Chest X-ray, AP view. Patient: 27 years old, sex F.
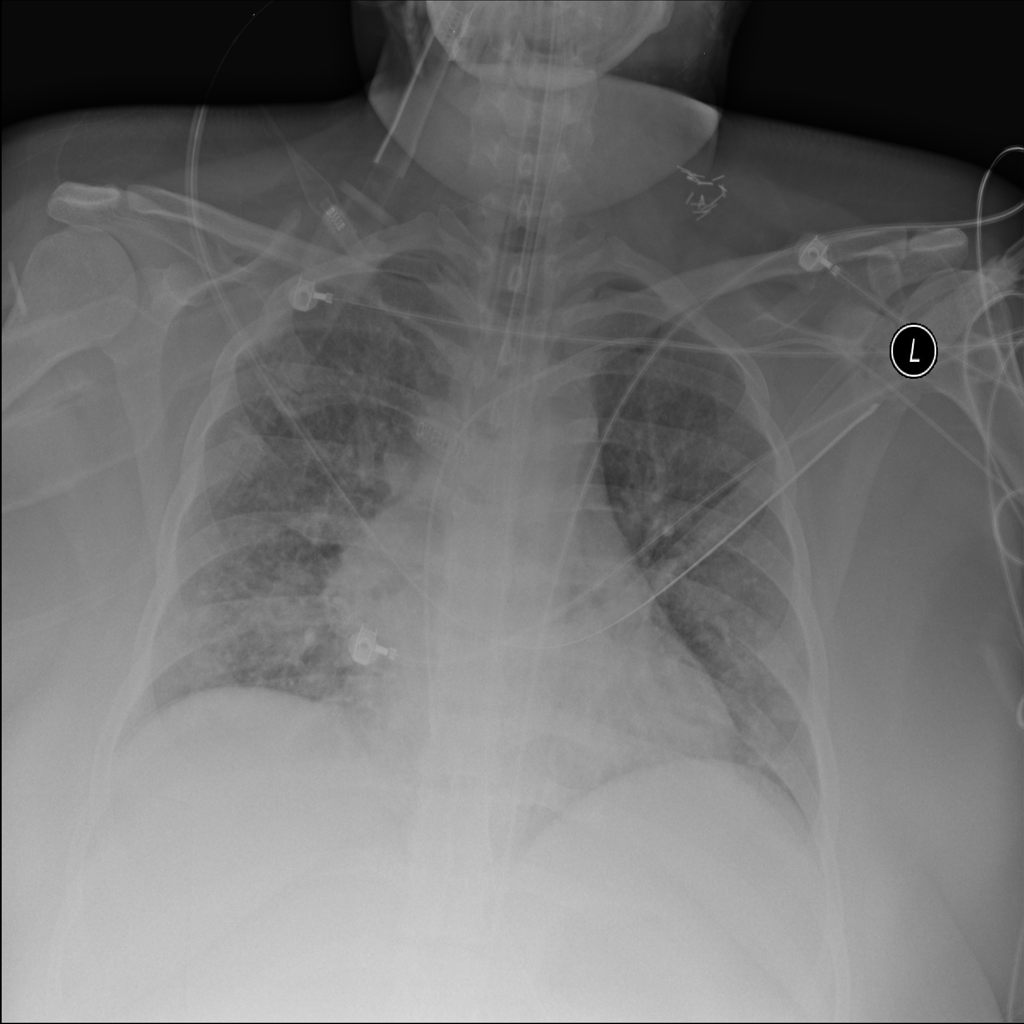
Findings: No Finding